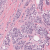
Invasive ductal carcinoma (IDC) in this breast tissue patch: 1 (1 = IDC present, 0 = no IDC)